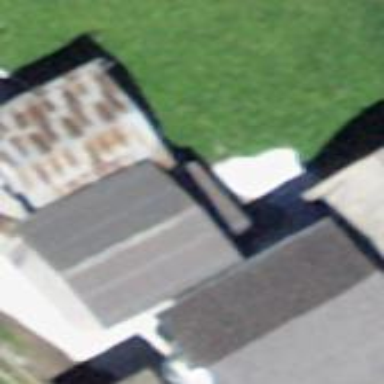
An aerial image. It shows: Barn.